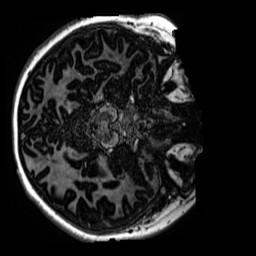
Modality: MP2RAGE
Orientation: axial
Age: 11
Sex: male
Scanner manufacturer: siemens
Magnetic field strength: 3 T
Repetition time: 4 s
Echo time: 0.00299 s